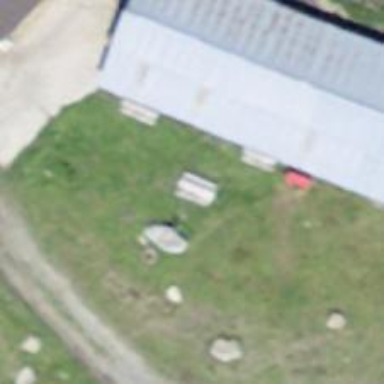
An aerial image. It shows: Picnic table located in leisure land area.